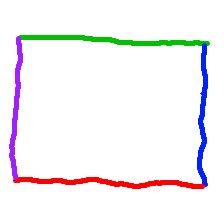
Shape: rectangle